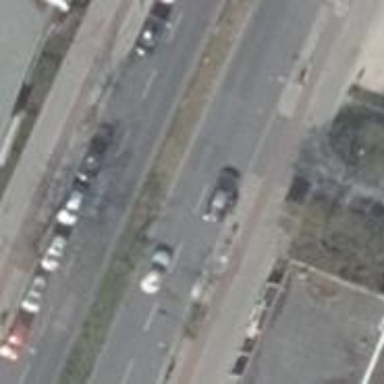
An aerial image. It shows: Tertiary road with asphalt surface. It features lane markings and has cycle track on the right side. The road is dual carriageway.